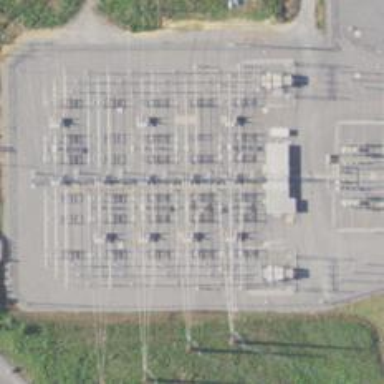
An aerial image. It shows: Switch for power supply.